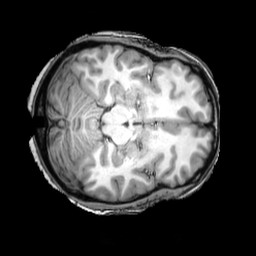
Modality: T1w
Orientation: axial
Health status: healthy